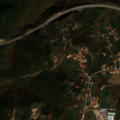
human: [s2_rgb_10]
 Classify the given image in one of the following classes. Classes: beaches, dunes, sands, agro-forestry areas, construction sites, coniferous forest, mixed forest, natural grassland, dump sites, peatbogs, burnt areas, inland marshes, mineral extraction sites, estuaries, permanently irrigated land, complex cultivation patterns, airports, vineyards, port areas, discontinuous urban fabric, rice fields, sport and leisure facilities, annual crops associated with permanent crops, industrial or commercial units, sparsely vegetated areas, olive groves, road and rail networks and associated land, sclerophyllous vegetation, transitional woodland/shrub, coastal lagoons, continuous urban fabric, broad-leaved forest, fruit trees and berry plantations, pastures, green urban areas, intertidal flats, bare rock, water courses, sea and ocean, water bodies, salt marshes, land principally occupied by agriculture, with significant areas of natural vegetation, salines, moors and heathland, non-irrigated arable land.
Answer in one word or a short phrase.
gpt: discontinuous urban fabric, olive groves, annual crops associated with permanent crops, mixed forest, transitional woodland/shrub